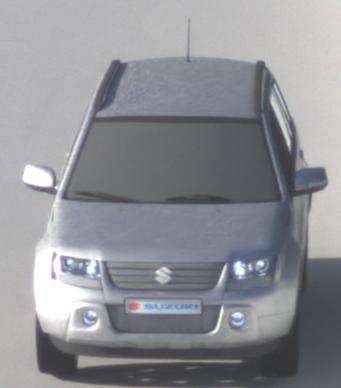
Make: Suzuki
Model: Grand Vitara
Detailed model: Gen. 1 JT
Model produced from: 2009
Model produced until: 2012
Doors: 5
Color: white
Road condition: dry road
Daytime: sunrise or sunset
Contrast: medium contrast